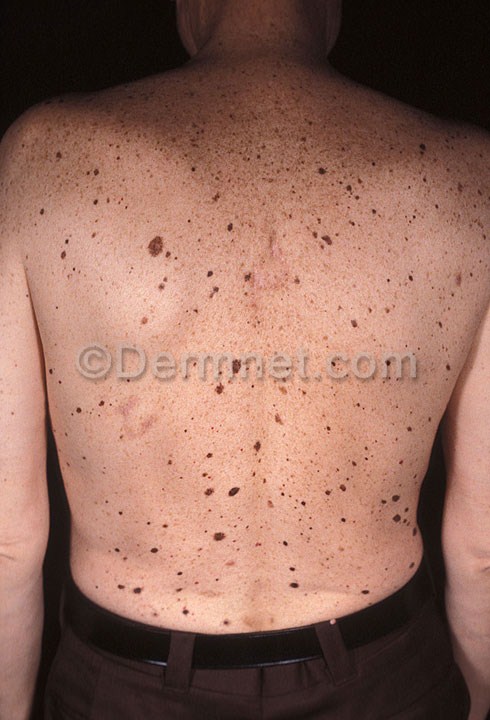
Disease: Melanoma Skin Cancer Nevi and Moles